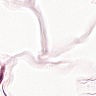
Metastatic tissue present: no